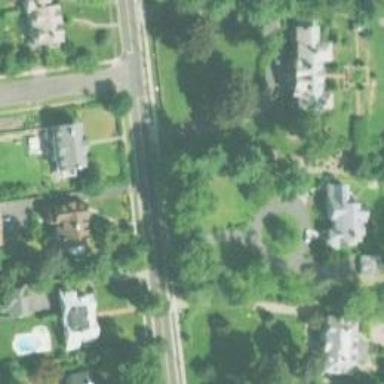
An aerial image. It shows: Neighbourhood designated as historic district.